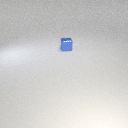
small blue metal cube